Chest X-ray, AP view. Patient: 29 years old, sex M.
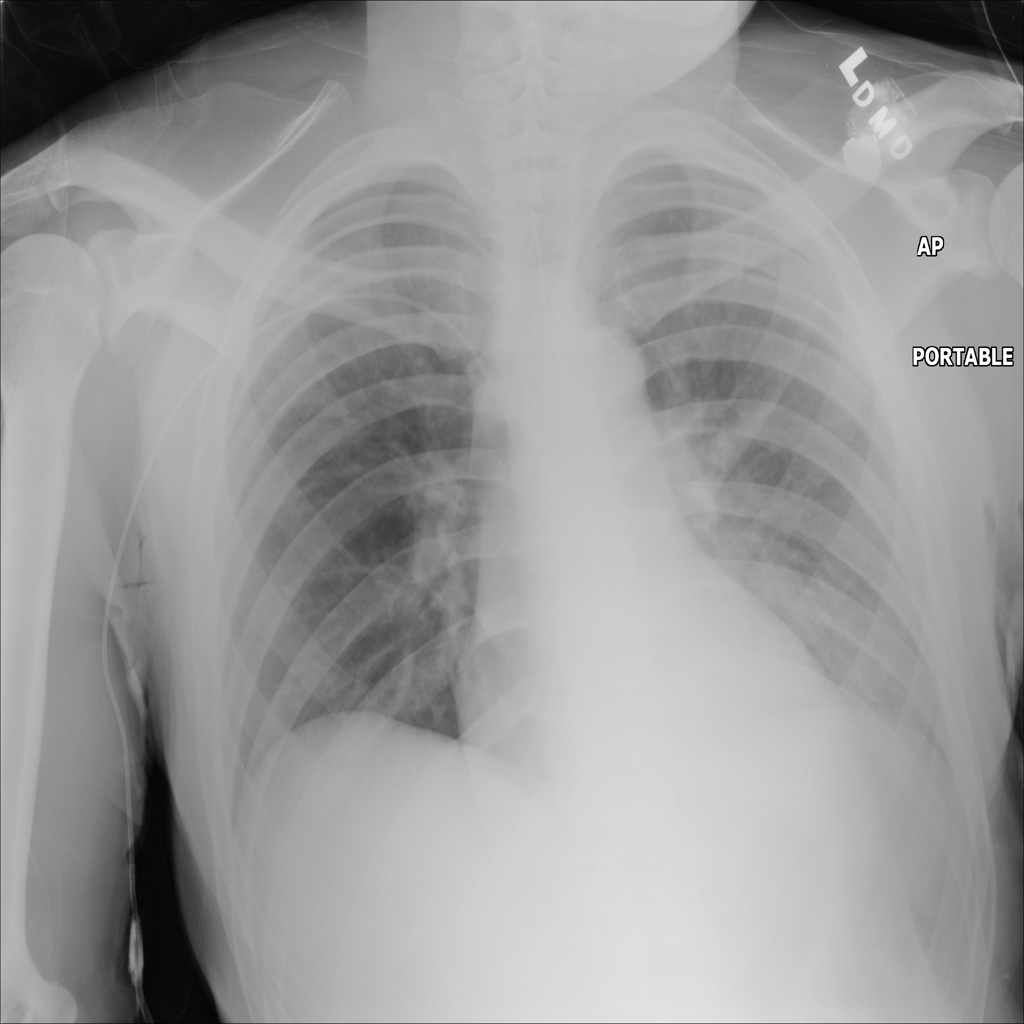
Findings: No Finding